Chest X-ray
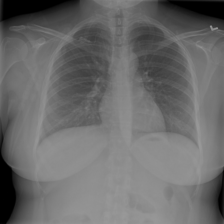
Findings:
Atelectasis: negative
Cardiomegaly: negative
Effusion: negative
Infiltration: negative
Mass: negative
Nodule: negative
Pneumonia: negative
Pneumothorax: negative
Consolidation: negative
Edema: negative
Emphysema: negative
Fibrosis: negative
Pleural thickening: negative
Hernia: negative